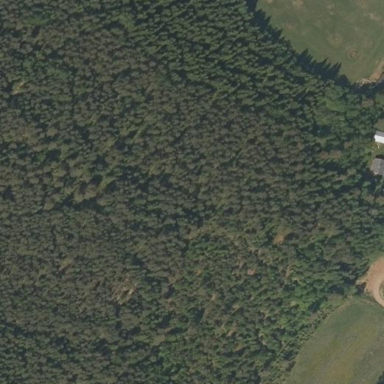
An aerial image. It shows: Mixed woodland with variety of leaf types and cycles.